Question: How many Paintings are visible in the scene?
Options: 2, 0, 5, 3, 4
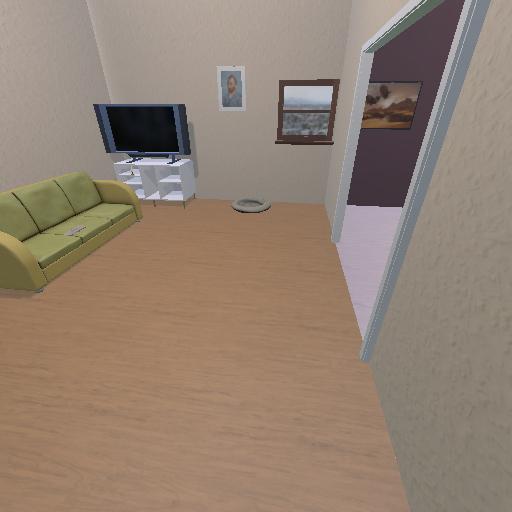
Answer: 2